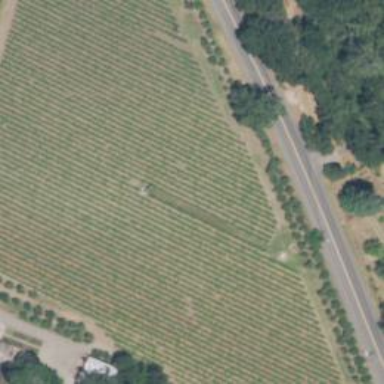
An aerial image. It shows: Picturesque vineyard with grape crops and olive trees.